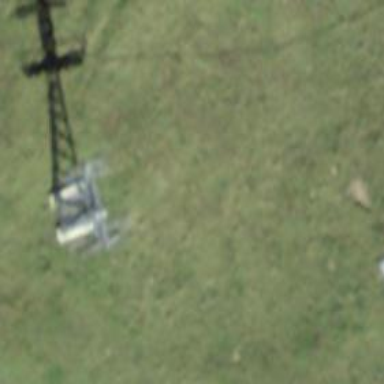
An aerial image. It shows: Pylon for aerialway.